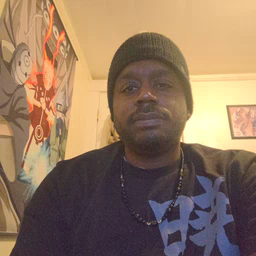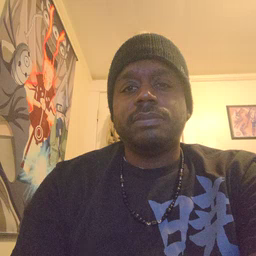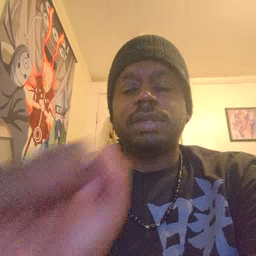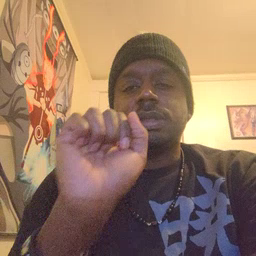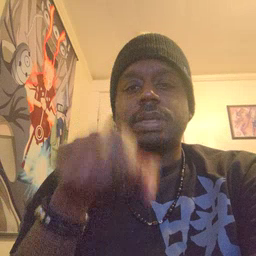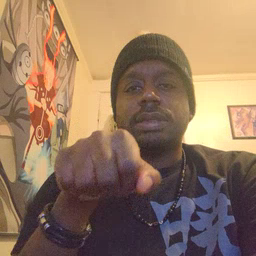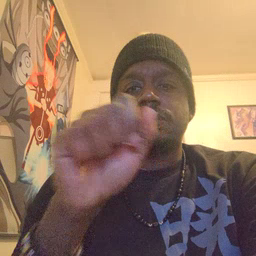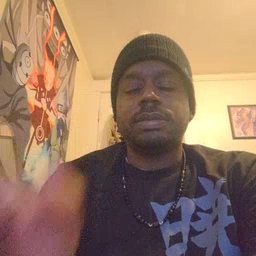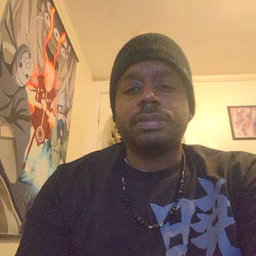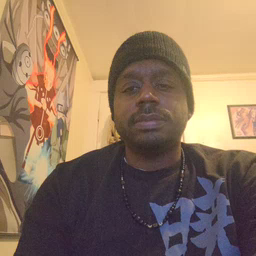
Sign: yes